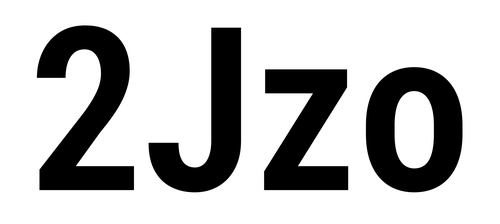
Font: Roboto_Condensed_SemiBold